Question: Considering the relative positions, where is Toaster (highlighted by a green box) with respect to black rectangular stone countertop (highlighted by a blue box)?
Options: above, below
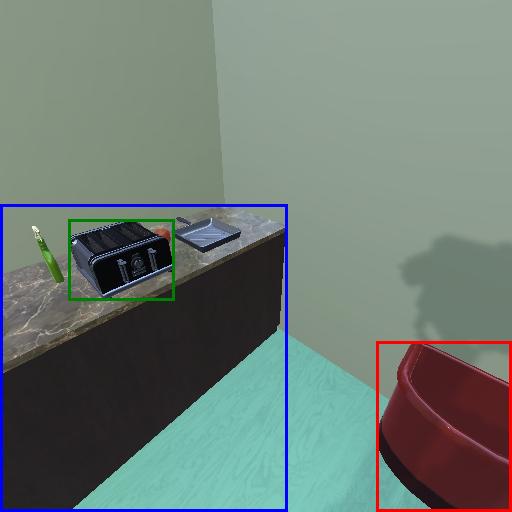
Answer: above